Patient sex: M
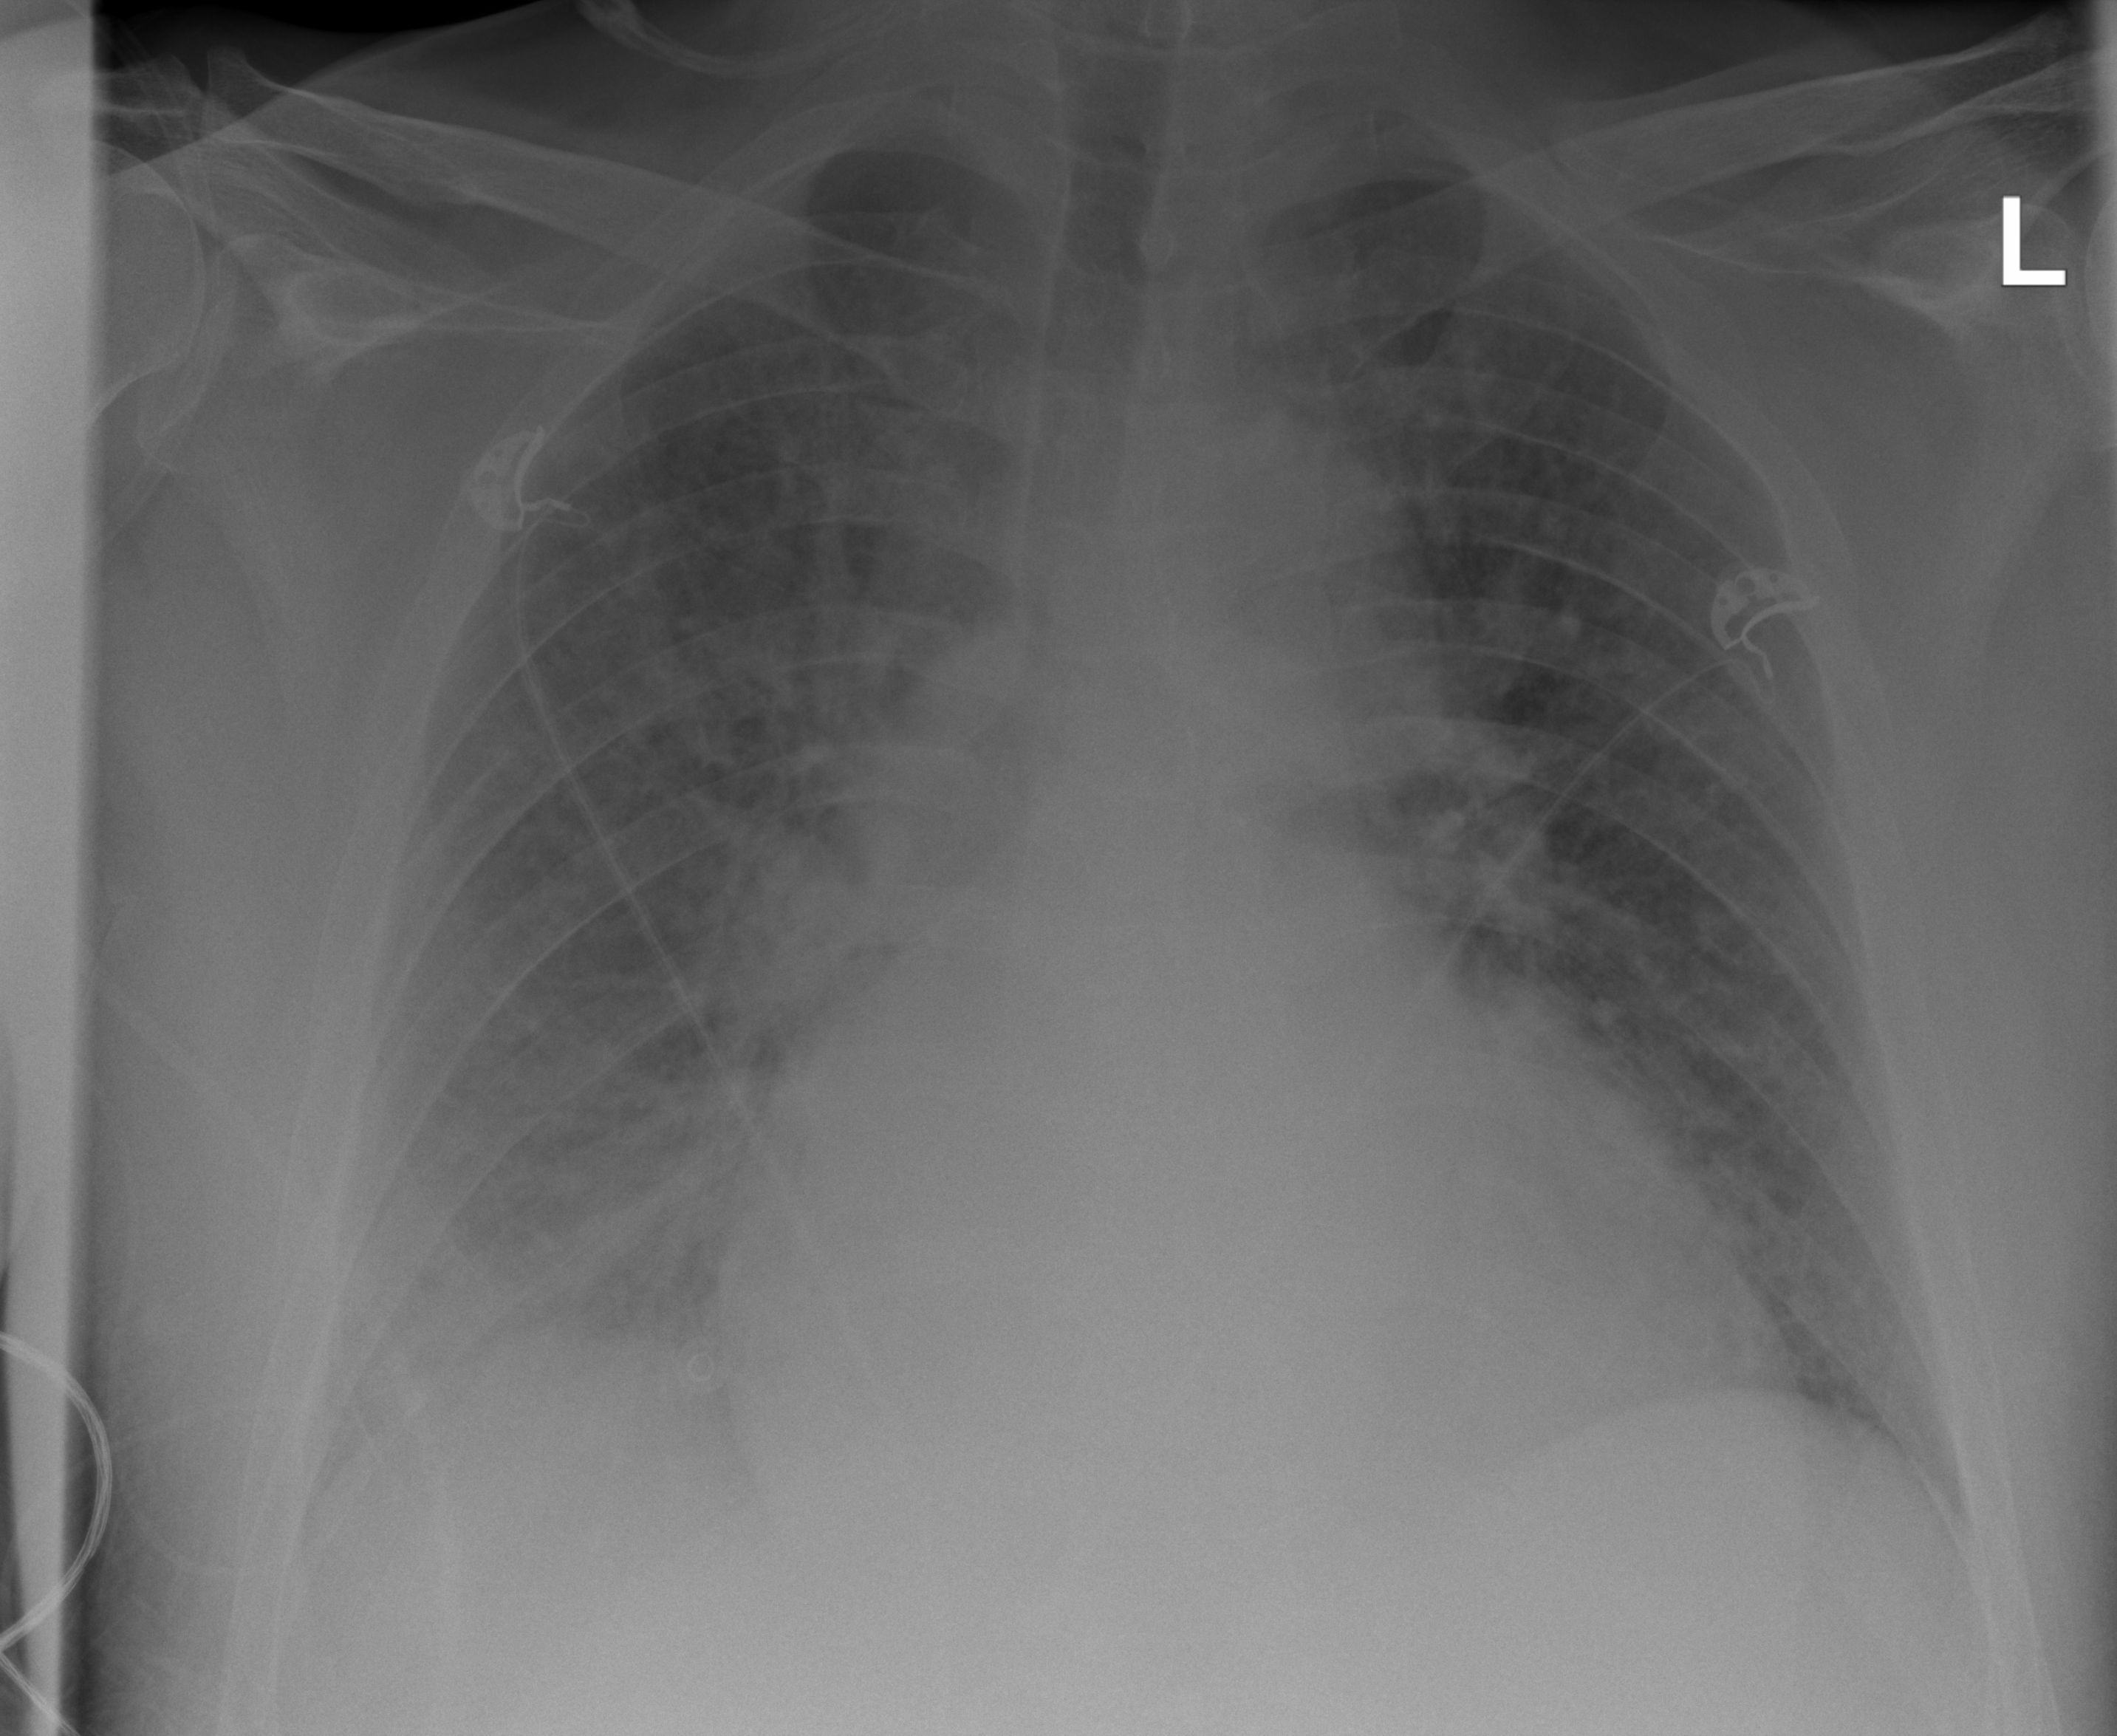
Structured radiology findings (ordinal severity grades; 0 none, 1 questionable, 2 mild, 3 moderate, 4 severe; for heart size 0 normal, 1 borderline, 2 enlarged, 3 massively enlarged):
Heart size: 3
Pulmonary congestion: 2
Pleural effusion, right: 2
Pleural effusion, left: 0
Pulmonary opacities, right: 2
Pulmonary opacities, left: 2
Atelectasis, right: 2
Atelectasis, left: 0